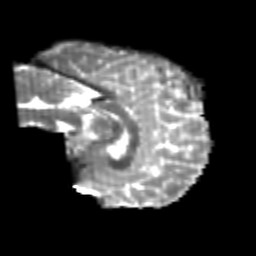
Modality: T2w
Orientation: sagittal
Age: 24
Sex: male
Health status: healthy
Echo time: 0.074 s